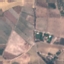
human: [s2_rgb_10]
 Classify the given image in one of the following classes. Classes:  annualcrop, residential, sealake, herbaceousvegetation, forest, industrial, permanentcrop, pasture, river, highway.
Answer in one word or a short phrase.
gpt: PermanentCrop